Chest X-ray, PA view. Patient: 69 years old, sex M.
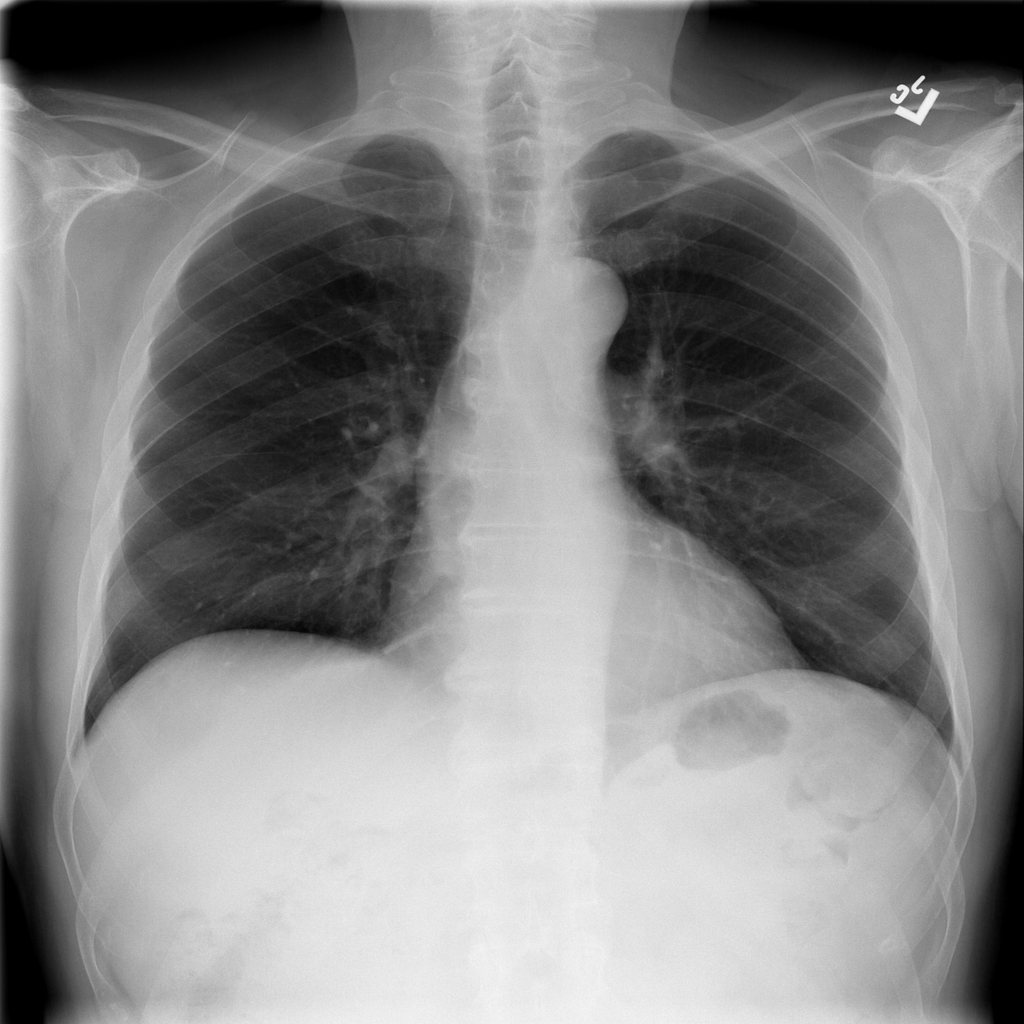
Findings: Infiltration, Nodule